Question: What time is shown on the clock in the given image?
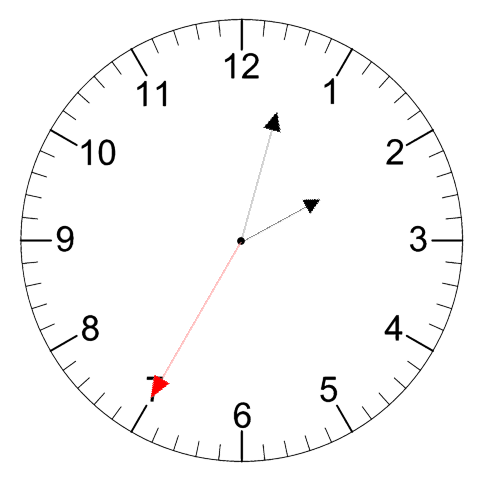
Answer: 02:02:35